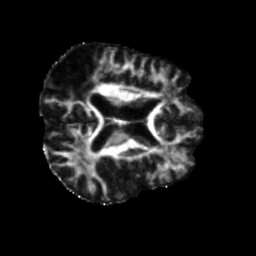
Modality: FA
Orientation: axial
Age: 68
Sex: male
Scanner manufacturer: siemens
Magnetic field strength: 3 T
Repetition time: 5.25 s
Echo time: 0.08 s